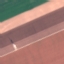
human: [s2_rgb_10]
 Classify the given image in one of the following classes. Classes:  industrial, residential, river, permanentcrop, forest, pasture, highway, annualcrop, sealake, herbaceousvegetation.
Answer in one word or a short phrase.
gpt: AnnualCrop